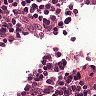
Metastatic tissue present: no